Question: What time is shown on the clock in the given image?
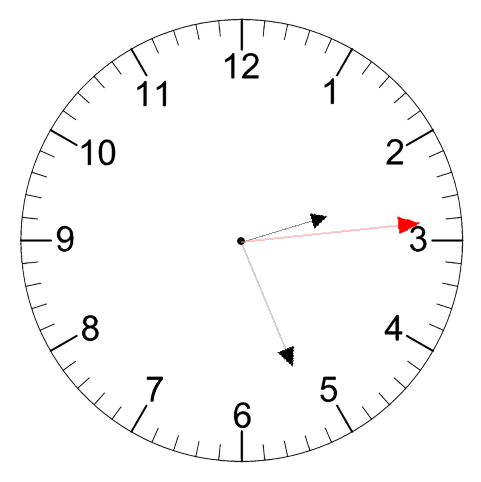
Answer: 02:26:14